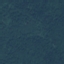
Land use / land cover: Forest